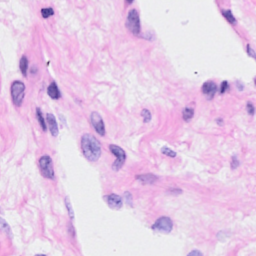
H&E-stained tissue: Breast